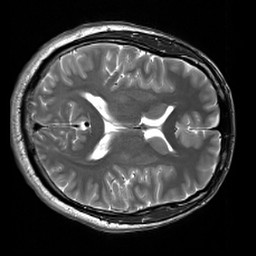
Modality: T2w
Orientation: axial
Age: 28
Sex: male
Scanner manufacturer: siemens
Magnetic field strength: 3 T
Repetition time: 7 s
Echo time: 0.09 s